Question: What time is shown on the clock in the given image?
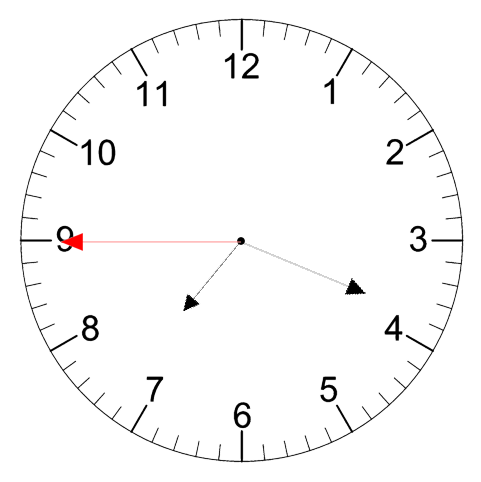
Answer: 07:18:45